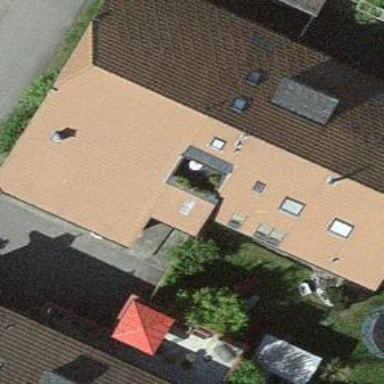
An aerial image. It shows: Residential building.